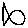
Label: fish